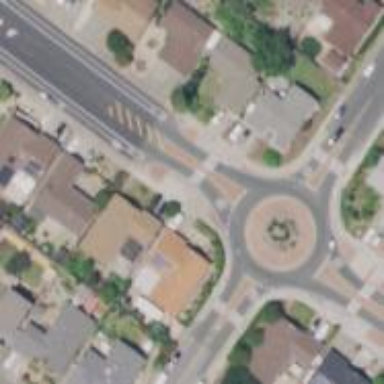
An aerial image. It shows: Secondary road leading to roundabout with designated cycle track.